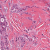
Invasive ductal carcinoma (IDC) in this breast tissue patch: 1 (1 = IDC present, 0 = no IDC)